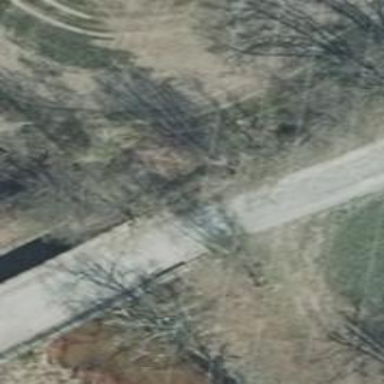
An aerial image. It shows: Track road on gravel surface leading over bridge with grade 2 track type.